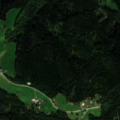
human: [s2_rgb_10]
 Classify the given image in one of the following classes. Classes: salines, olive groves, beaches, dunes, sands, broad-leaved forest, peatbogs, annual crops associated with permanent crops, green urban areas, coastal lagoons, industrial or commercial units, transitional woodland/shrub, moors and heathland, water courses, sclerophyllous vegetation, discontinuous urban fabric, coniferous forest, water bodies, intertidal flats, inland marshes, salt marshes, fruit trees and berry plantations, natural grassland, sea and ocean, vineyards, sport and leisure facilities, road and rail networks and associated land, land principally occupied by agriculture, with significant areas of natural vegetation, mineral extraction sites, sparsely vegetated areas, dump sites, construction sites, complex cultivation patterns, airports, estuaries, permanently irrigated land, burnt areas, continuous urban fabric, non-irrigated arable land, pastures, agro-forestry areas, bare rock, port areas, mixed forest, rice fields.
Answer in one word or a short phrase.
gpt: pastures, coniferous forest, mixed forest